Question: After creating resizeable div (resize:both is CSS) i'm albe to resize it after clicking on right bottom corner of div. In firefox it looks like:

But i want to place there my custom image , how to do it ?
'''
#resizeablediv {
width:200px;
height:200px;
resize:both;
background-color:black;
overflow:auto;
}
'''
<URL>
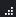
Answer: So I did a little research on resize. It is so new not every major browsers even support it yet. From what I can tell there is not yet an existing method for restyling this element.
Here is the spec page for resize:
<URL>
So you have 2 options, neither of which is perfect:
1) Background image. Which won't hide the resize icon but will at least occlude it.
2) Overlay a div to contain your image with pointer-events: none; applied to it. The icon will still be there, but it can be hidden underneath an absolutely positioned div containing your image.
'''
.custom-image{
background:pink; //you could set this background to your custom image.
height:7px;
width:7px;
position:absolute;
bottom:0px;
right:0px;
pointer-events: none;
}
'''
I've updated your fiddle to demonstrate. <URL>